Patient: sex F, age 74
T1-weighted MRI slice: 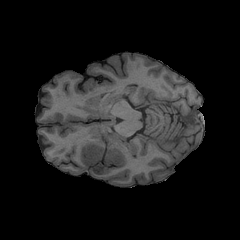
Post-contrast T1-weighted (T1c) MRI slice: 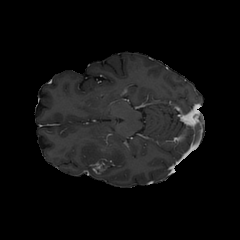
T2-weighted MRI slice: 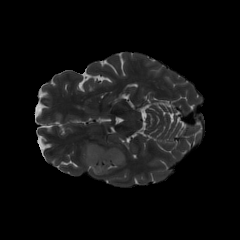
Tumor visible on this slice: yes
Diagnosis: Glioblastoma, IDH-wildtype
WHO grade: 4